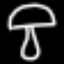
Label: mushroom